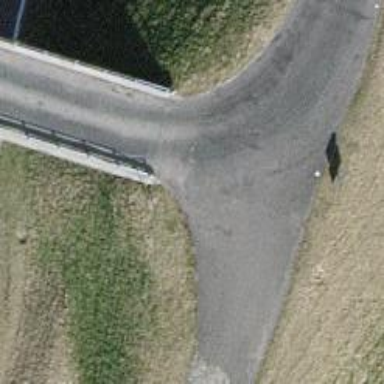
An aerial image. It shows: Unclassified road on bridge.